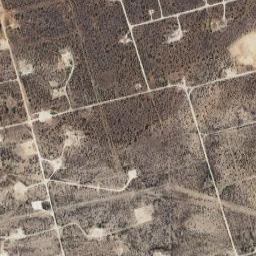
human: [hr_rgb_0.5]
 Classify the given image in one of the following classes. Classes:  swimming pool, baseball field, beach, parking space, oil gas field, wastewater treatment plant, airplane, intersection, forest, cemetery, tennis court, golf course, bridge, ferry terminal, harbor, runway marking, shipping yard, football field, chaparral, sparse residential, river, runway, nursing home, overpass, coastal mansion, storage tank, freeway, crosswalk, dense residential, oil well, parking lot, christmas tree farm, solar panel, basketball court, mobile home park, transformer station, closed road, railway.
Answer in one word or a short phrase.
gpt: oil gas field